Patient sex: F
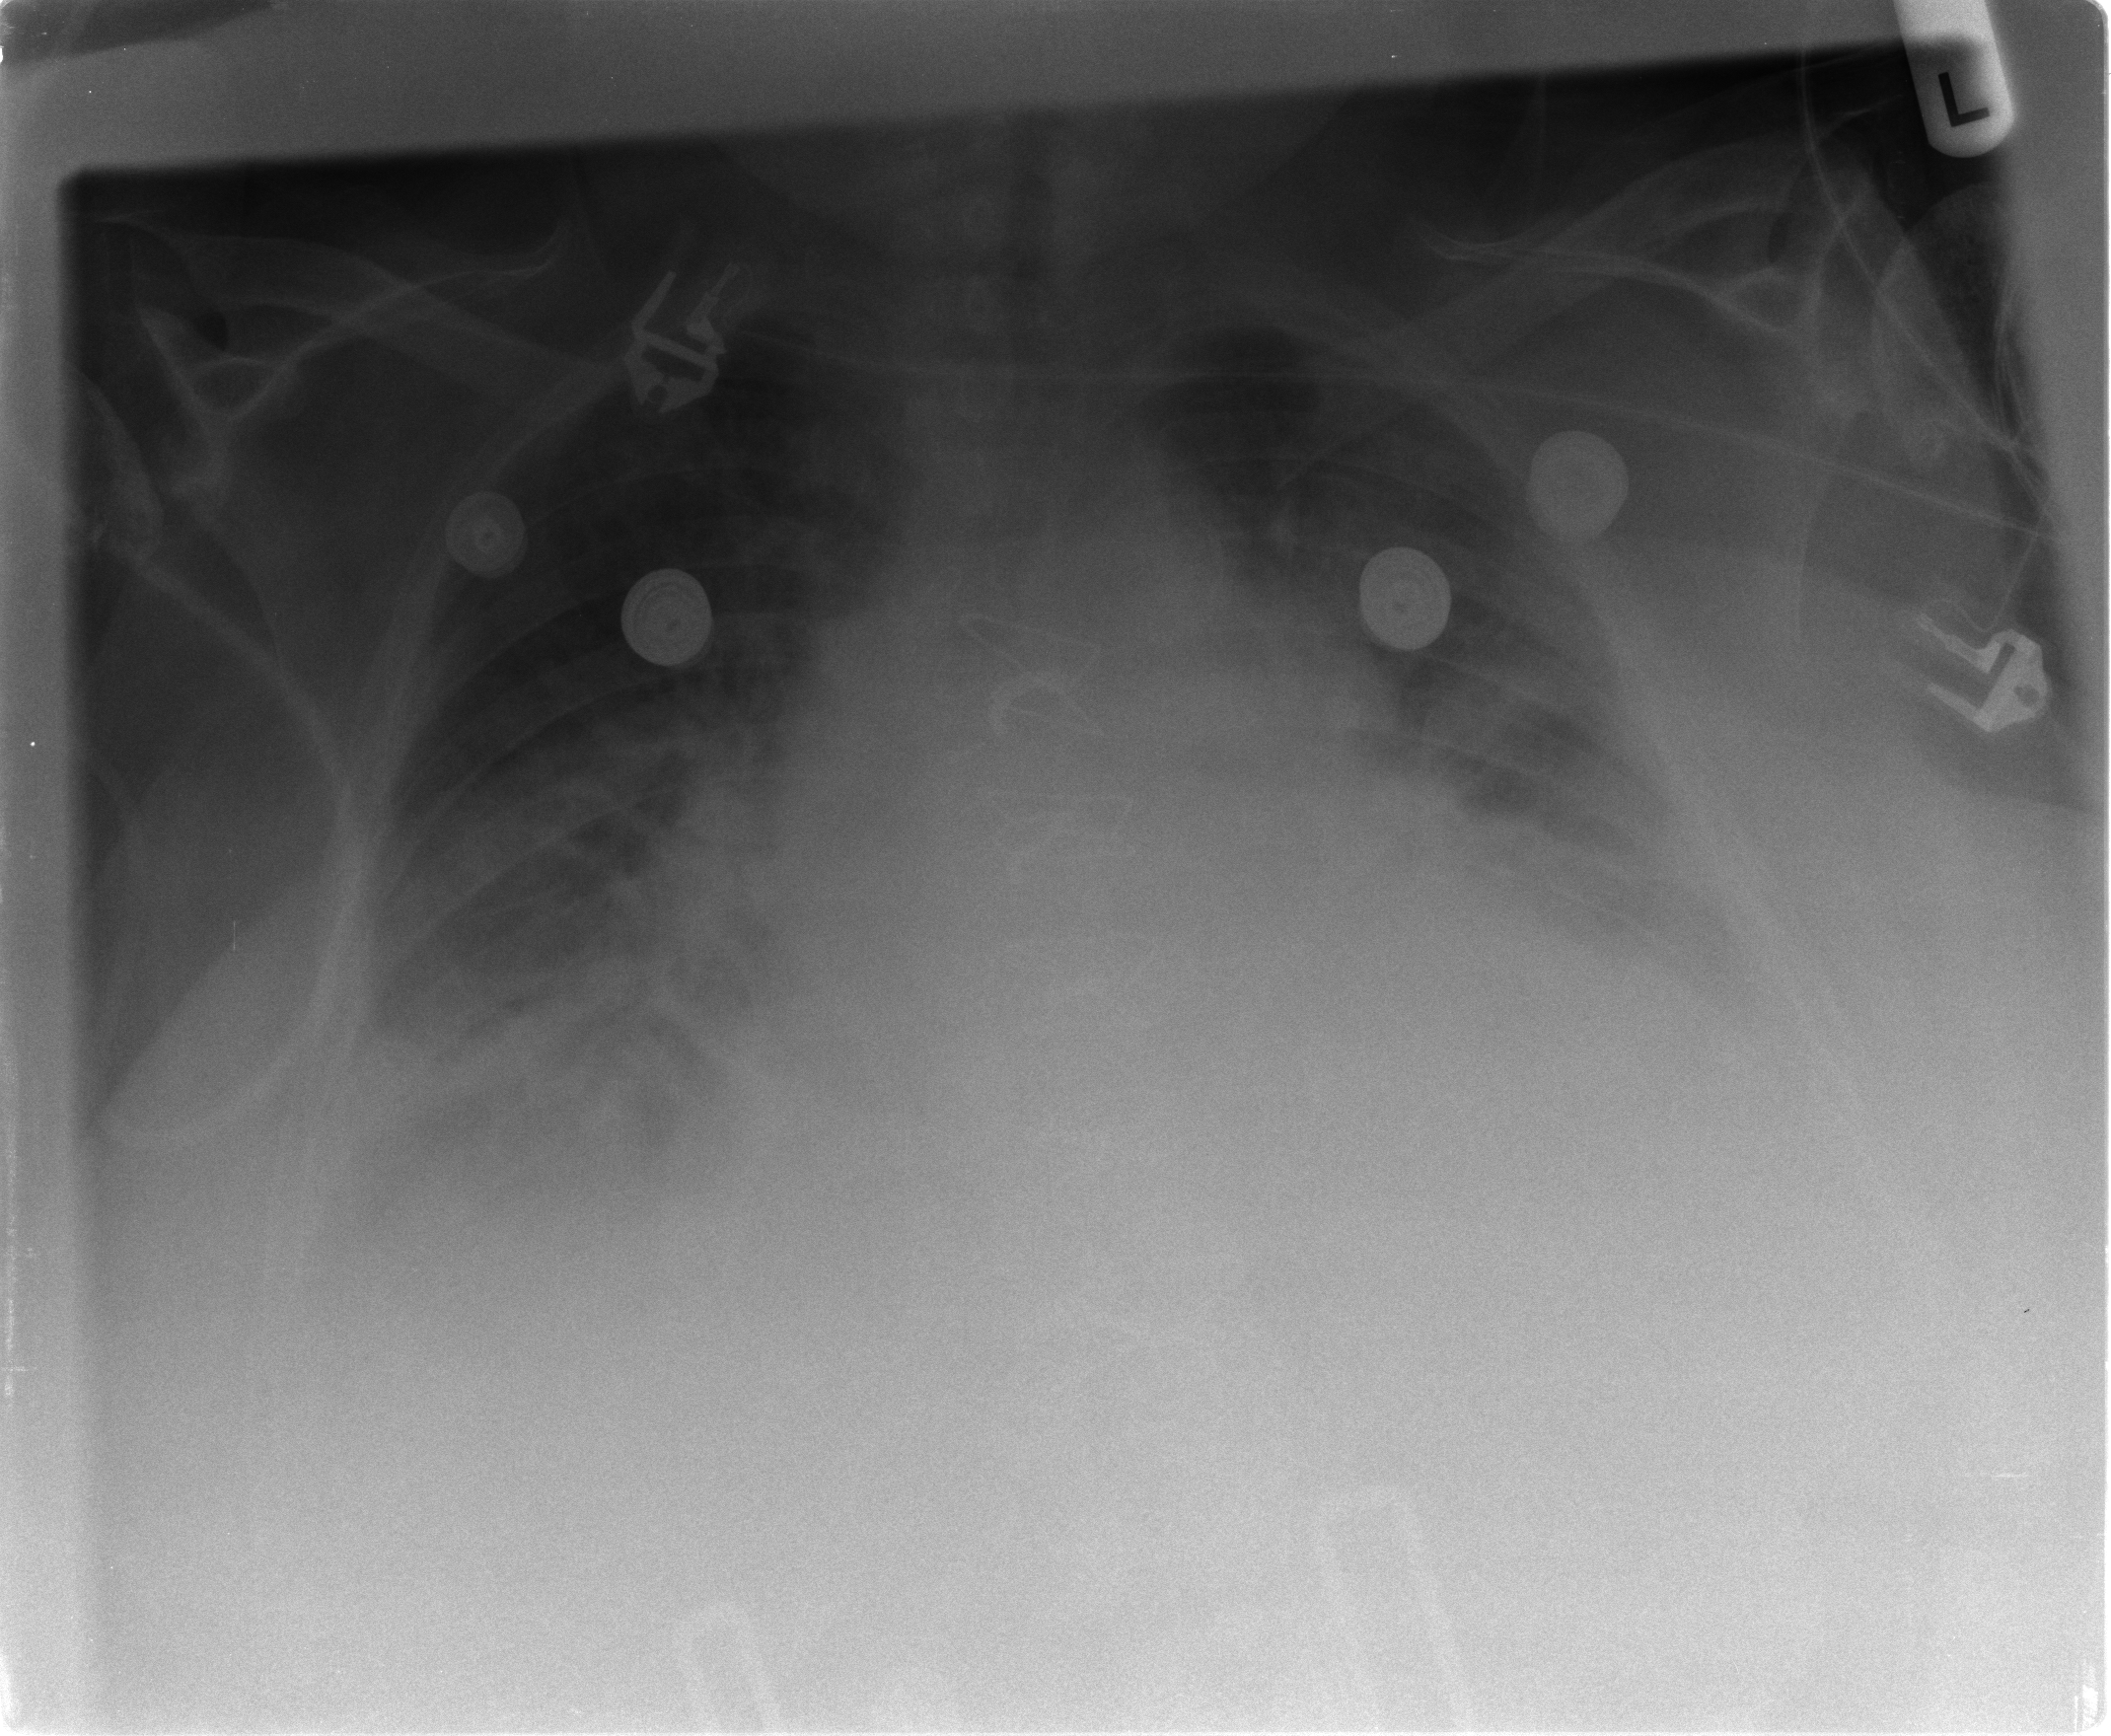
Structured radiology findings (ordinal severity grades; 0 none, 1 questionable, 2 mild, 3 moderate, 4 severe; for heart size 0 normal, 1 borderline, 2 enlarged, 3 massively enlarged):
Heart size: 2
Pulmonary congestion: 4
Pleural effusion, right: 3
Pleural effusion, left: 3
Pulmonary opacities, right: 0
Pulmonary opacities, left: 2
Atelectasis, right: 3
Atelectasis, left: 3